Question: i have one html table with all the rows value from a specific database table.
I created a html table column to eliminate a specific row from the database, inside this column exists a checkbox to check and eliminate multiple table rows from the database.
But i'm having some problems, i can only delete the last row, example: Lets imagine that you check the second row, and you click at submit button and nothing happens.
But if you check the last inserted row, and you click submit, it deletes the row from the database.
I just can delete the last row, i can't delete multiple rows by checking a specific number of checkboxes.
I did this:

I'm using the MVC structure:
View:
'''
<form method='POST'>
<?php
echo "<td><input style='width: 50px;' class='delete' value='delete' type='submit' name='del[]' /></td>";
foreach($editjoarray as $key){
echo "
<table>
<tr>
<td> ".$key['id']."</td>
<td><input type='checkbox' name='delete[]' value=".$key['id']." /></td>
</tr>
</table>
</form>";
}
'''
Model:
'''
function fname(){
if(isset($_POST['del']) && !empty($_POST['delete'])) {
{
$checkbox = $_POST['delete'];
$countCheck = count($_POST['delete']);
for($i=0;$i<$countCheck;$i++) {
$del_id = $checkbox[$i];
echo $del_id;
$sql = "DELETE FROM mytable WHERE id=$del_id";
$exe = mysql_query($sql) or die(mysql_error());
}
}
}
printFunction();
}
'''
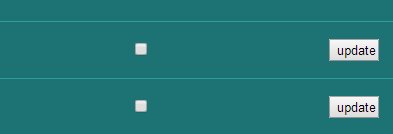
Answer: You are closing the form tag inside the loop so there will always be only one delete checkbox (as post values). You need to move the closing tag of the form '</form>' outside the loop so that all the checkboxes lies in the same form.
'''
<form method='POST'>
<?php foreach($editjoarray as $key){
/*
delete checkboxes
input fields
*/
} ?>
</form>
'''